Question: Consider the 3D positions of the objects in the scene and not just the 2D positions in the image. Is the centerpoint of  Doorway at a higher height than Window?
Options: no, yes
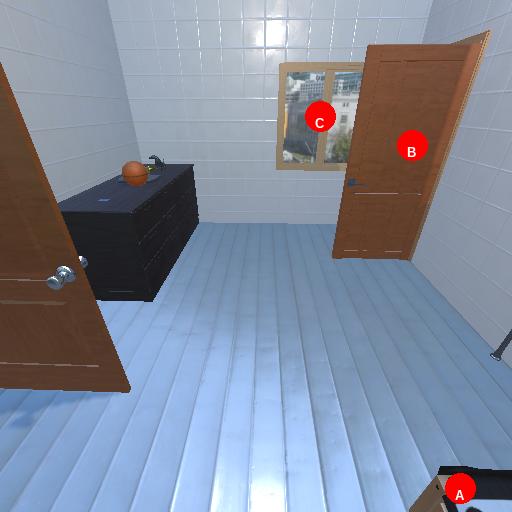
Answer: no